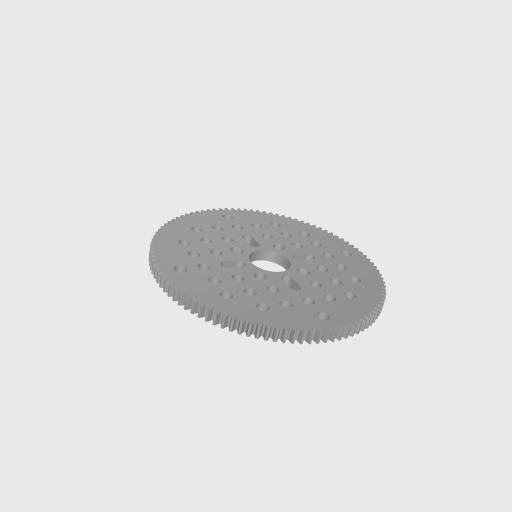
Part: HubMountAcetalGear96T